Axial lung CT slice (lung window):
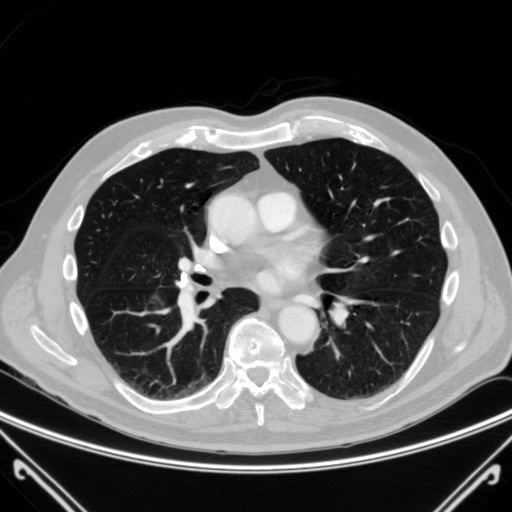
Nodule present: no